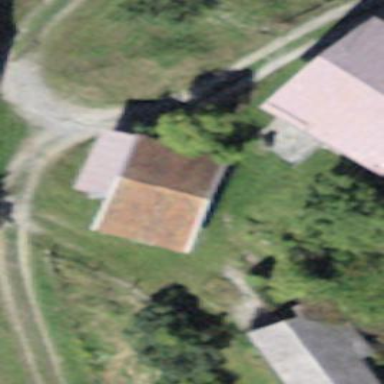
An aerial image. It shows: Simple and straightforward house.